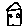
Label: house